Question: Currently my footer looks like this:

I am using the following html:
'''
<div class="mainfooter">
<!-- 1/2 -->
<div class="column">
<?php if ( !function_exists( 'dynamic_sidebar' ) || !dynamic_sidebar('footer-left-widget') ) ?>
<h3> Customer Service </h3>
</div>
<div class="column">
<?php if ( !function_exists( 'dynamic_sidebar' ) || !dynamic_sidebar('footer-right-widget') ) ?>
<h3> Contact Us</h3>
<div class="fb-like-box" data-href="https://www.facebook.com/pages/LIdylle-Idyll/466829146717006" data-width="30" data-height="60" data-colorscheme="light" data-show-faces="false" data-header="true" data-stream="false" data-show-border="true"></div>
</div>
<!-- /End 2/2 -->
</div>
'''
and my css looks like this:
'''
.site-footer .mainfooter .column {
position: relative;
width: 44%;
padding: 3%;
float: left;
}
.site-footer .mainfooter .column:nth-child(1) { left: 50%; }
.site-footer .mainfooter .column:nth-child(2) { right: 50%; }
.site-footer .mainfooter:before .mainfooter:after{
content: " ";
position: absolute;
z-index: -1;
top: 0;
left: 50%;
width: 50%;
height: 100%;
background: #ccc;
}
.site-footer .mainfooter:after{
left: 50%;
background: #eee;
}
'''
I went through previous comments and posts on the same like : <URL> but I am still not able to solve this.
I added the following code in the functions.php file too:
'''
if (function_exists('register_sidebar')) {
register_sidebar(array(
'name' => 'Footer Left',
'id' => 'footer-left-widget',
'description' => 'Left Footer widget position.',
'before_widget' => '<div id="%1$s">',
'after_widget' => '</div>',
'before_title' => '<h2>',
'after_title' => '</h2>'
));
register_sidebar(array(
'name' => 'Footer Right',
'id' => 'footer-right-widget',
'description' => 'Right Footer widget position.',
'before_widget' => '<div id="%1$s">',
'after_widget' => '</div>',
'before_title' => '<h2>',
'after_title' => '</h2>'
));
'''
I am trying to create two columns with content below each column but I can't get the same to work properly.
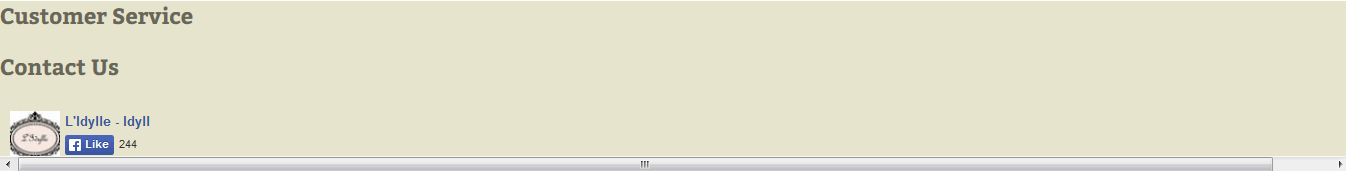
Answer: Most of the code in your CSS is not necessary. You need to create a rule for the right and the left panel with something like this:
'''
.column {
display: inline-block;
width: 44%;
padding: 3%
}
.column-left {
float: left;
}
.column-right {
float: right;
clear: right;
}
'''
And add a wraper tag to the two column:
'''
.row {
display: inline-block;
clear: left;
width: 100%;
}
'''
Please have a look at this <URL>